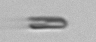
Label: fiber